Question: I am creating my own implementation of the apriori algorithm in C#. For this project, i'm not allowed to use other libraries, etc. for the apriori algorithm.
Below is my 'testData.json'. Please note that these are strings, meaning my itemsets might not just be a character like 'A', but a word like 'candy'.
I will be using a '20' (20%) support while testing.
'''
{
"transactions": [
[ "B", "C" ],
[ "B", "C", "D" ],
[ "A", "D" ],
[ "A", "B", "C", "D" ],
[ "C", "D" ],
[ "C", "D", "E" ],
[ "A", "B" ]
]
}
'''
When I click a button to process data along with my needed values, 'minSupport' and 'minConfidence' (not needed yet), I Deserialize my JSON into an Object and save it into a public variable called 'database' Below is the Database class.
'''
public class Database
{
public List<List<string>> transactions { get; set; }
}
'''
When the button is clicked, i call the method 'GenerateCandidateItemSet()' :
'''
private Dictionary<string, int> C1 = new Dictionary<string, int>();
private void GenerateCandidateItemSet()
{
foreach (List<string> transaction in database.transactions)
{
foreach (string item in transaction)
{
if (C1.ContainsKey(item))
{
C1[item]++;
}
else
{
C1.Add(item, 1);
}
}
}
// Check our frequency, remove items with low support
foreach (string key in C1.Keys.ToList())
{
double frequency = (C1[key] * 100) / (database.transactions.Count);
if (frequency < minSupport)
{
C1.Remove(key);
}
}
// Pairing check stuff
List<string[]> itemPairs = new List<string[]>();
List<string> items = C1.Keys.ToList();
foreach (string item in items)
{
// FIX THIS LOOP LATER TO CONTAIN ALL PAIRS
List<string> itemArray = new List<string>();
if (item != items.Last())
{
itemArray.Add(item);
itemArray.Add(items[items.IndexOf(item) + 1]);
itemPairs.Add(itemArray.ToArray());
}
}
GenerateItemSetRecursive(itemPairs);
}
'''
Right before the section: '//Pairing check stuff' the value of 'C1' is:

When the loop completes, I need to get something like:
'''
BC, BD, BA, CD, CA, DA
'''
And if I was to plug in 'AB, AD, BC, BD, CD', the result would be 'ABD, BCD' and so on.
Basically, I am needing to find the 'Frequent Itemsets' for the transactions.
Considering i'm only getting 'BC, CD, DA' for my itemPairs, instead of 'BC, BD, BA, CD, CA, DA' i know my logic is wrong. What would my loop look like to get this to work?
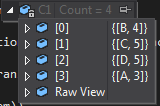
Answer: As you point out, 'C1.Keys.ToList()' gives you '{"B", "C", "D", "A"}'.
What your code is doing is iterates over that list and adds the next element to create a pair (assuming it's not the last element.
Step through your code - you'll see the first iteration give you '{"B", "C"}', the next iteration give you '{"C", "D"}', and the one after that give you '{"D", "A"}'. The last iteration will be for the last element of the list, so 'items.Last()' will evaluate to true, and nothing will be added.
An easy way to make what you have work now is to add another loop inside of your broken loop. The intent would be that when you iterate for '"B"', you add not only '{"B", "C"}', but also '{"B", "D"}' and '{"B", "A"}', and similarly your outer iteration for '"C"' would find both '{"C", "D"}' and '{"C", "A"}'.
I hope this helps - feel free to ping me on C# chat if you're still having difficulty with this.